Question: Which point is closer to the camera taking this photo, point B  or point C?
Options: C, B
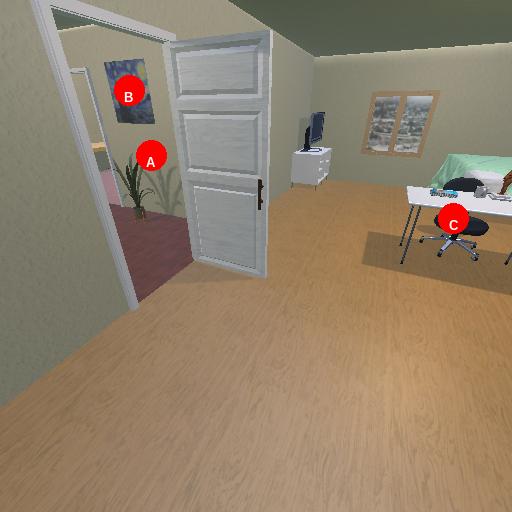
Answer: C